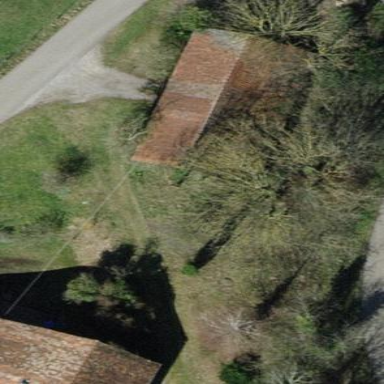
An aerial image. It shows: Shed.